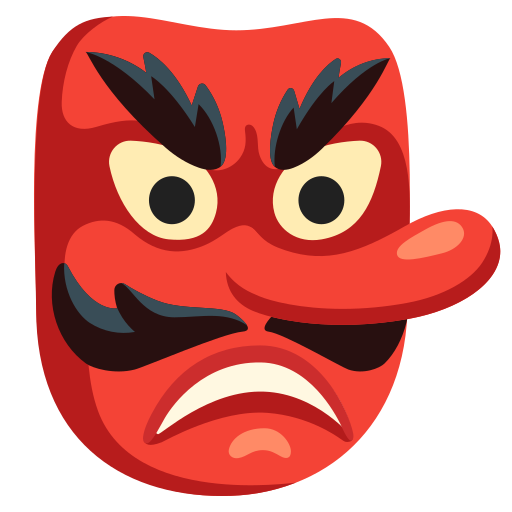
Emoji: 👺